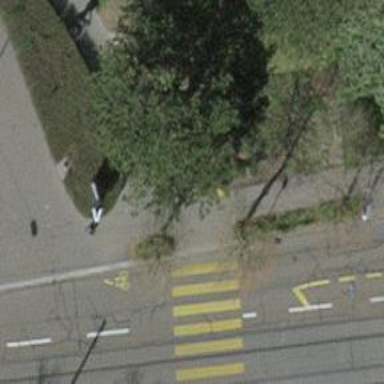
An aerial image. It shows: Post box is visible.